Question: I have matrix 'A' with size 5x3 which includes 3D (X,Y,Z) coordinates of some points like this:
'''
A = [5.2985 0.3737 6.7050;
0.5921 2.0948 6.9703;
-4.2524 3.8338 6.9863;
-3.9856 3.708 2.7925;
-3.6727 3.58830 1.2437]
'''
and matrix 'B' with size 5x3 which includes 3D coordinates of another points as well like this:
'''
B = [10.715877 -19.59950 3.575112000;
14.3055 -17.9177 6.46700;
17.67064 -16.201099 9.86076800;
14.8090 -16.30260 12.64600;
13.412823 -16.49700 13.<PHONE>]
'''
and vector 'D' with size of 5x1 which includes distances error between each points of matrix 'A' and matrix 'B', like this:
'''
D = [0.001;
0.03;
0.07;
0.06;
0.6]
'''
For example 'D(1,1)' is the distance error between 'A(1)' and 'B(1)' and 'D(2,1)' is distance error between 'A(2)' and 'B(2)' and so on. Now, My question is how can I plot these two 3D point data sets with their distance error lines in a same plot? and how can I show each distance line with its corresponding points in a same color? for example, 'point1' from matrix 'A' and 'point1' from matrix 'B' and their distance error shows with red color, then 'point2' from matrix 'A' and 'point2' from matrix 'B' and their distance error show with blue color and so on.
This is how it should look like:

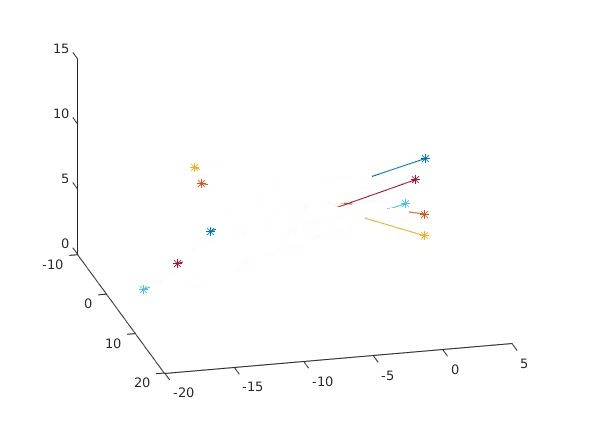
Answer: I updated my answers to reflect your comments:
'''
hold on;
BA = B-A;
cc=hsv(size(A,1));
for k = 1:size(A,1)
scatter3([A(k,1),B(k,1)],[A(k,2),B(k,2)],[A(k,3),B(k,3)],'MarkerFaceColor',cc(k,:), 'MarkerEdgeColor', 'none');
plot3([A(k,1),A(k,1)+BA(k,1)*D(k)],[A(k,2),A(k,2)+BA(k,2)*D(k)],[A(k,3),A(k,3)+BA(k,3)*D(k)],'-', 'Color', cc(k,:));
end
hold off;
'''
resulting plot: